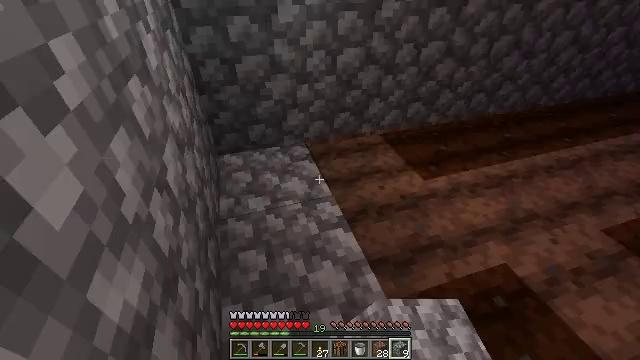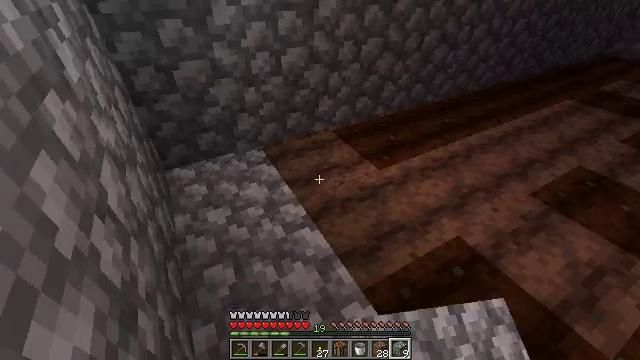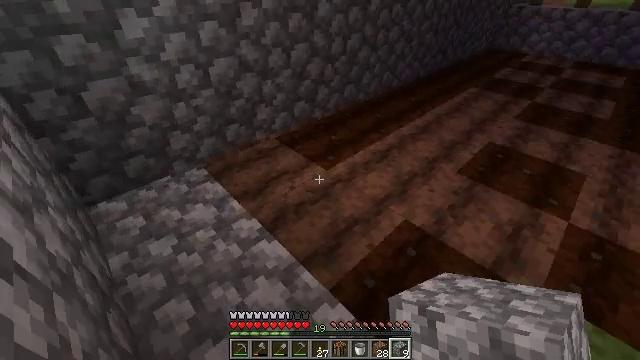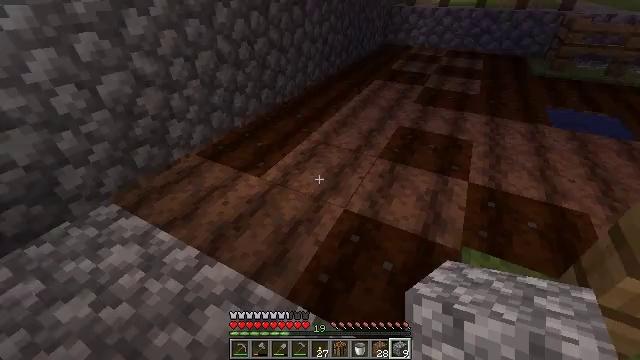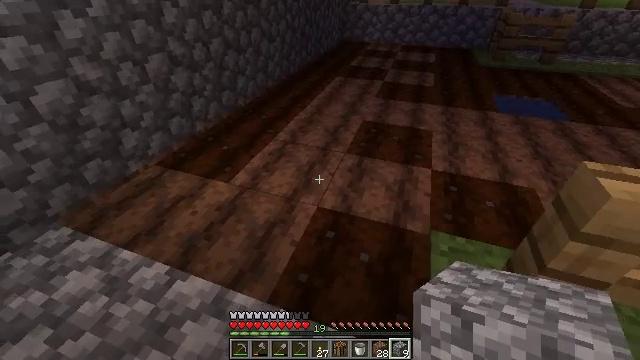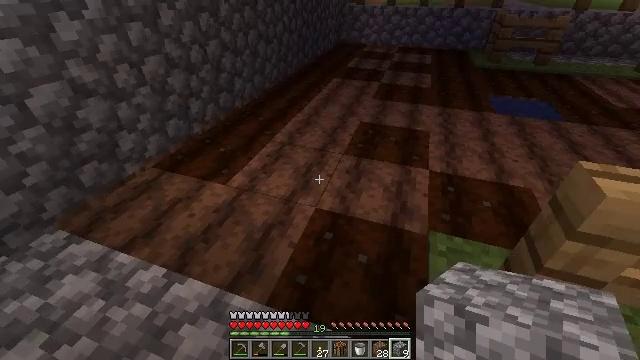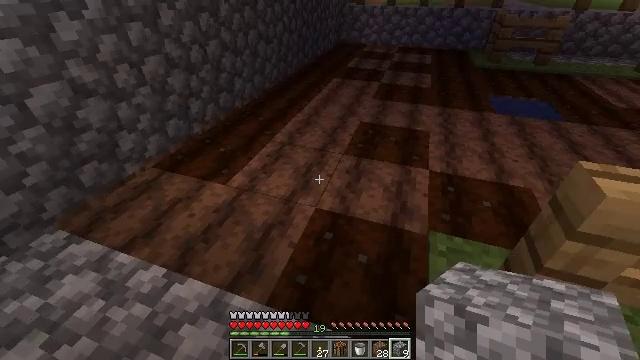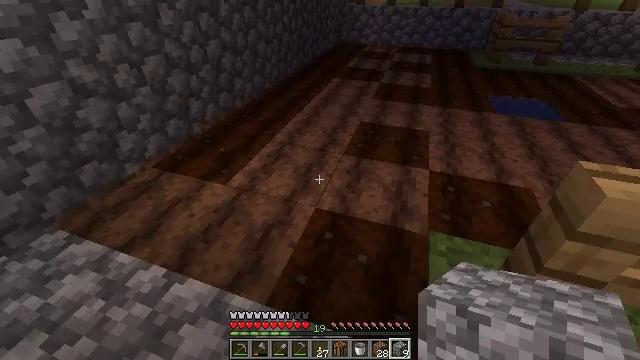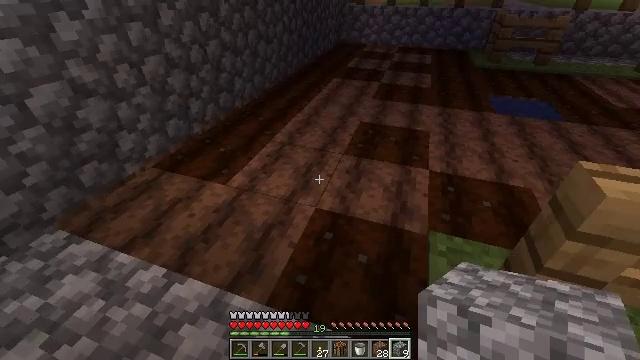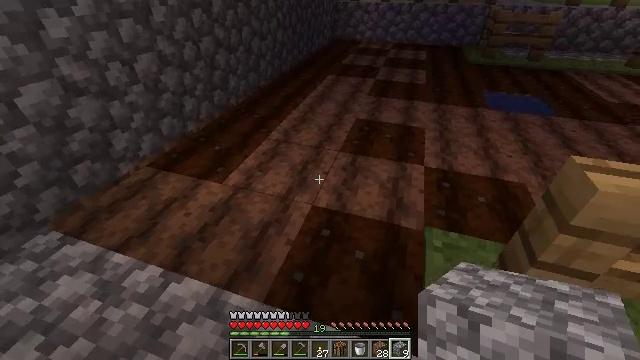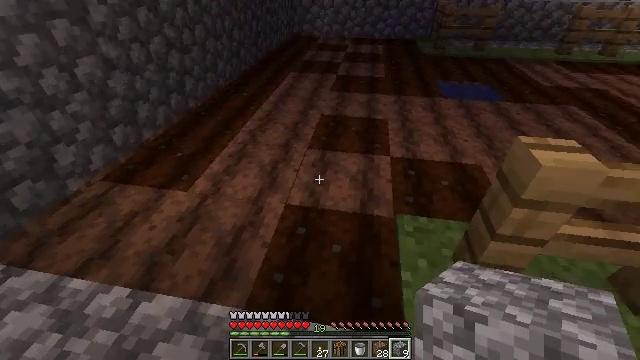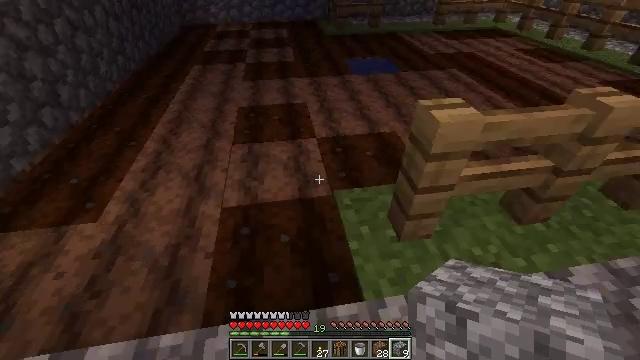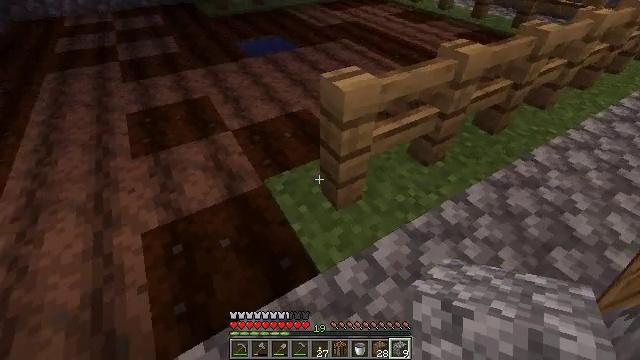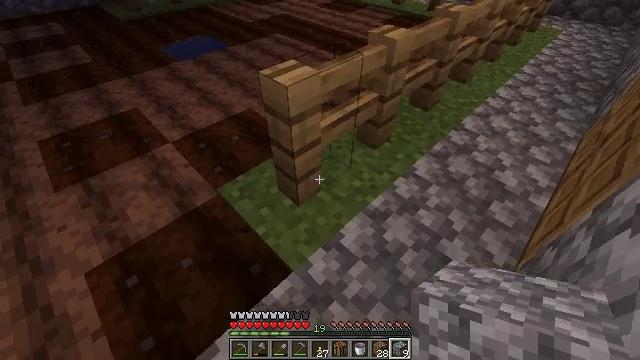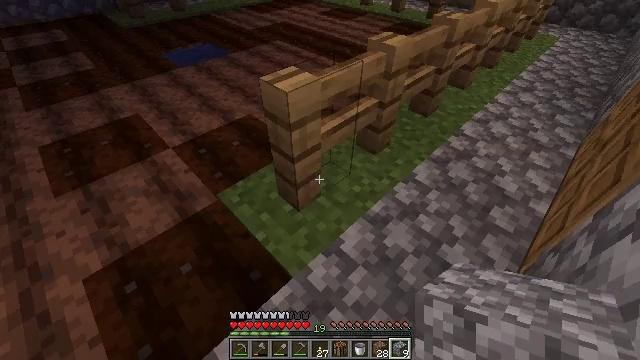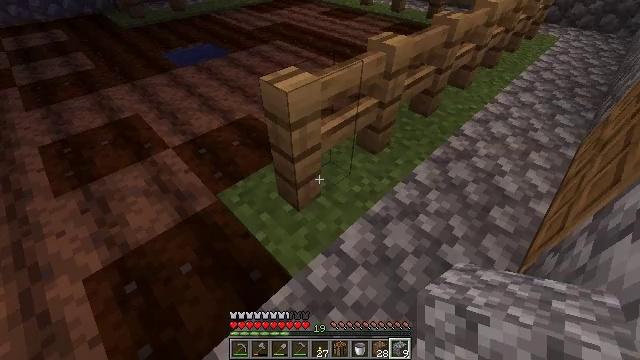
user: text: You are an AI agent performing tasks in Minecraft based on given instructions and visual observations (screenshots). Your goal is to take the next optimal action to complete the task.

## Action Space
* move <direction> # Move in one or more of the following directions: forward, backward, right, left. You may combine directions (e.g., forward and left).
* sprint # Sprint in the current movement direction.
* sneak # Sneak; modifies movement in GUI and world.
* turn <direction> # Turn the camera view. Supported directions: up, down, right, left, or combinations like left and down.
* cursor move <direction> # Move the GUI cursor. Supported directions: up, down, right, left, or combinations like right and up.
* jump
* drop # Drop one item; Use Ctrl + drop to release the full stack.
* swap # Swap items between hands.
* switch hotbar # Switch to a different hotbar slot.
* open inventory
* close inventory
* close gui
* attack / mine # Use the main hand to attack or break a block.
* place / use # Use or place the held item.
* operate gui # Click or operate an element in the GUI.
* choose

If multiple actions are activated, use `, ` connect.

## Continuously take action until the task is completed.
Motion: motion action
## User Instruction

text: Mine the farmland block.
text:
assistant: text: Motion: turn right
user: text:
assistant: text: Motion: turn right and up
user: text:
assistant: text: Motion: turn right
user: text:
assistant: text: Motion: turn right
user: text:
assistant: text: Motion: no_op
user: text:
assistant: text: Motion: no_op
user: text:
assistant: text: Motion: no_op
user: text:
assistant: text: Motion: no_op
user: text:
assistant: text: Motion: turn right
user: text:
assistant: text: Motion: turn right
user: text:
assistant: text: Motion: turn right and down
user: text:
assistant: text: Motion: turn right and down
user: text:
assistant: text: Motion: turn right and down
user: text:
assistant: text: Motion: turn up
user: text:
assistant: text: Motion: no_op
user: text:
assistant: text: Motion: no_op
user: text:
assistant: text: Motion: no_op
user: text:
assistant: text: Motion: no_op
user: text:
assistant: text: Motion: turn left and down
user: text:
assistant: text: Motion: turn left and down
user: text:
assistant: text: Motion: turn left and down
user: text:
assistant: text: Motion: turn left and down
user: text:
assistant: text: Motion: turn left
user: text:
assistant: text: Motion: turn left
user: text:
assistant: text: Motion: turn left
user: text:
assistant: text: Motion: turn left and up
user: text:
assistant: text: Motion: no_op
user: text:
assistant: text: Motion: no_op
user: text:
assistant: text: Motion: no_op
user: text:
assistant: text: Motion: no_op